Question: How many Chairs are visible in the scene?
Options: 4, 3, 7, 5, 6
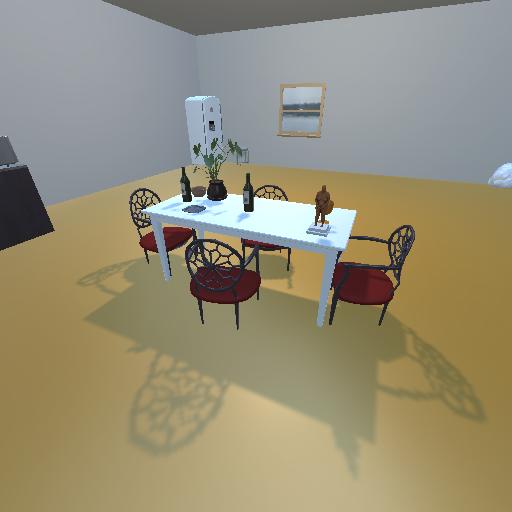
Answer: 4